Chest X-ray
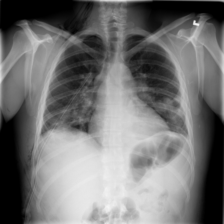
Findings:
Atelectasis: negative
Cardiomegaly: negative
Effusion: negative
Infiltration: negative
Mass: negative
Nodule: negative
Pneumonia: negative
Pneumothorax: negative
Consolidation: negative
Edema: negative
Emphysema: negative
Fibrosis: negative
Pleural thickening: negative
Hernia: negative